Question: I Have a cell A2 in Excel with:
> BenQ ZOWIE XL2411P 24" LED 144Hz e-Sports

I want extract phrases and transform them.
If text contain "LED" so write "Display: LED | ". If text contain "144Hz" so write "Refresh Rate: 144Hz | ". How can I do it with one function in one cell?
Thanks
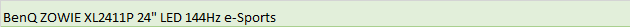
Answer: You can use nested 'SUBSTITUTE' functions for this
eg, if your text is in 'A1', then use
'''
=SUBSTITUTE(SUBSTITUTE(A1,"LED","Display: LED"),"144Hz","Refresh Rate: 144Hz")
'''
'...Display: LED...''...Display: Display: LED...'